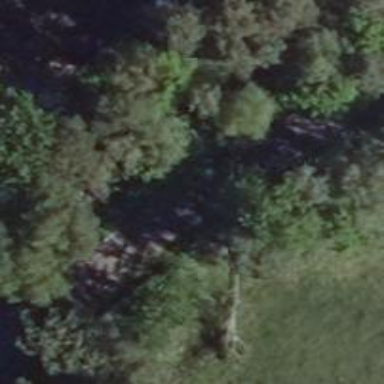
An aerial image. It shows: Row of trees in natural setting.